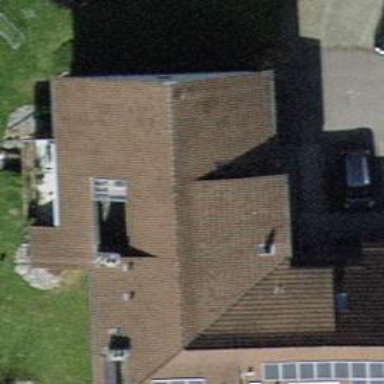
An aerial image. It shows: Building with gabled roof.